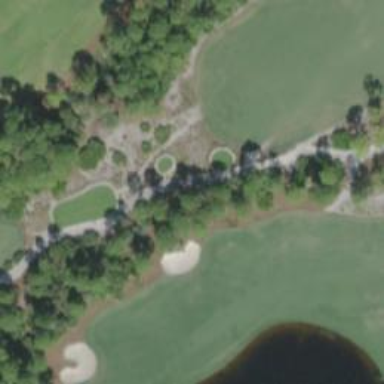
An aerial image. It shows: Path used for both walking and golf.